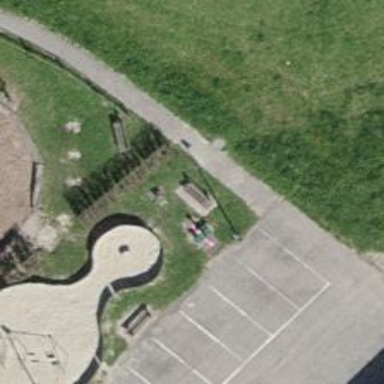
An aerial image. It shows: Playground with springy equipment.